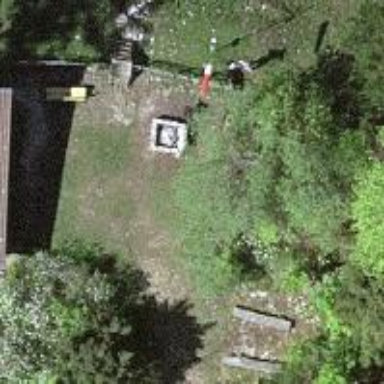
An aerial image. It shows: Barbecue facility.